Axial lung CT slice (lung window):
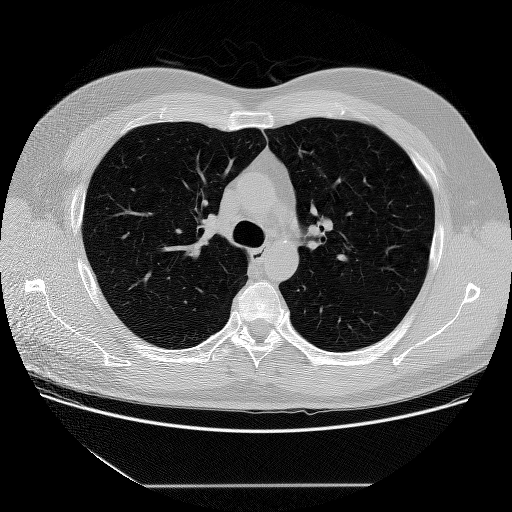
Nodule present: no